Here is the time-frequency representation (spectrogram) of a rolling-element bearing's vibration measurement. Classify the bearing condition as one of: normal, inner_race, outer_race, ball.
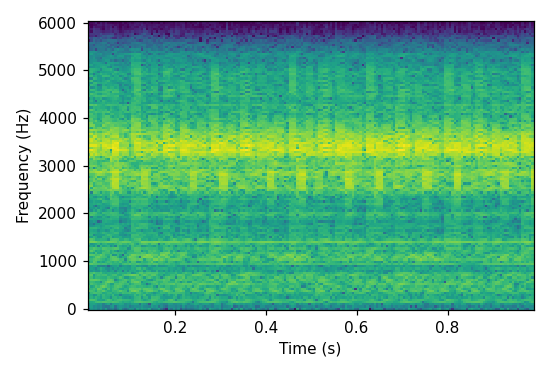
Answer: outer_race